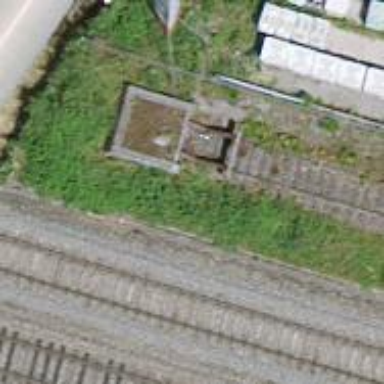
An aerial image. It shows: Railway buffer stop.